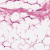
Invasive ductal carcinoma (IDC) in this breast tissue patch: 0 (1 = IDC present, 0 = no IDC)